Question: I have a requirement wherein I have to make sure that installed package should only overwrite content of English translations (i.e. en.xml) not for other translations

I have got following filter
'''
<workspaceFilter version="1.0">
<filter root="/apps/project">
<exclude pattern="/apps/project/i18n/(.*)?" />
<include pattern="/apps/project/i18n/*en(.?xml)" />
</filter>
</workspaceFilter>
'''
But somehow I am not able to avoid 'en_gb' getting overwritten. I tried following filters:
'''
/apps/uag-vrm-portal/i18n/*en(.?xml)
/apps/uag-vrm-portal/i18n/en(.xml*)
'''
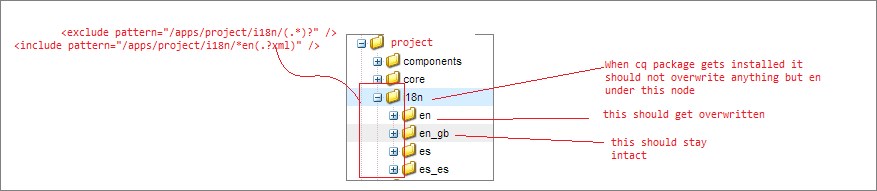
Answer: I think the problem here is the wide filter "/apps/project". What it is trying to do is, on installing the package, it is just adding a node named "apps" and then adding a node named "apps/project" and then it is replacing everything that is under "/apps/project". So, you need to make your filter more specific. For example, the following should work in your case -
'''
<workspaceFilter version="1.0">
<filter root="/apps/project/i18n">
<exclude pattern="/apps/project/i18n(/.*)?"/>
<include pattern="/apps/project/i18n/en(/.*)?"/>
</filter>
</workspaceFilter>
'''